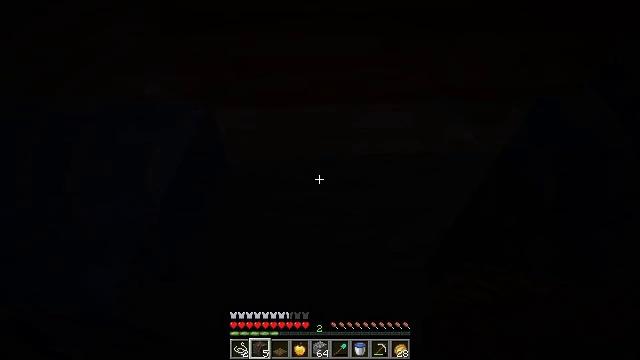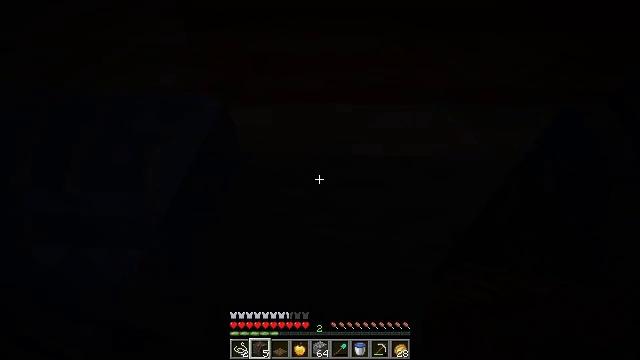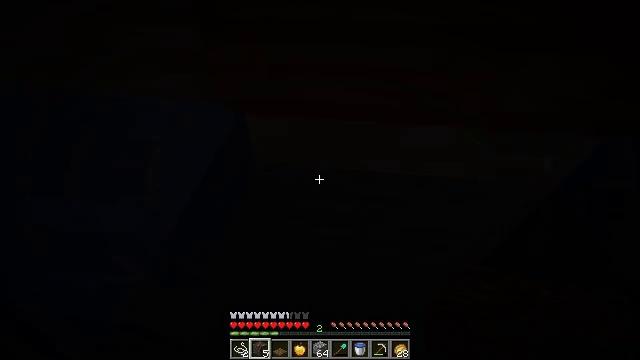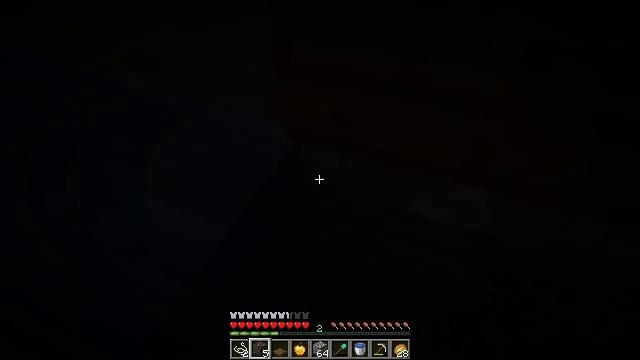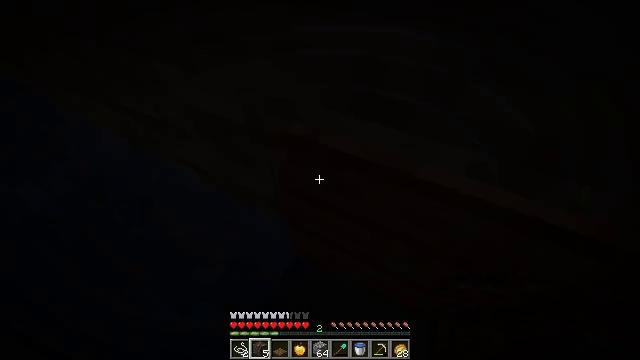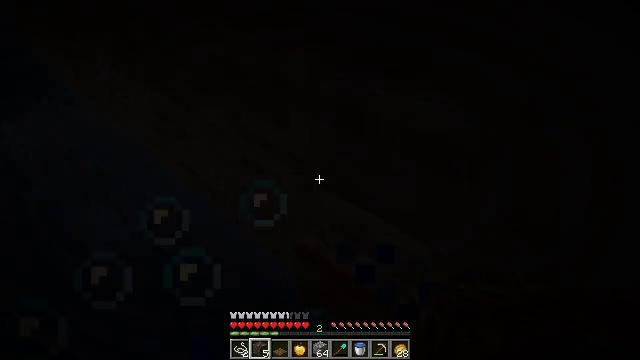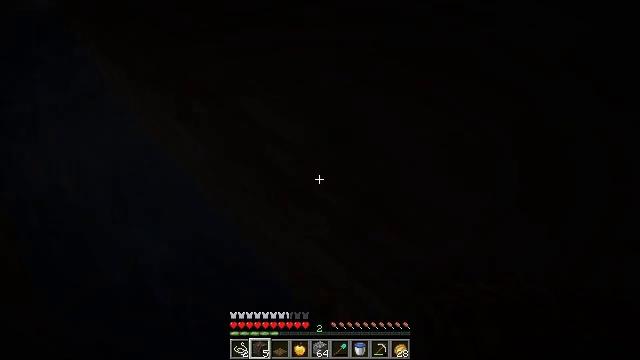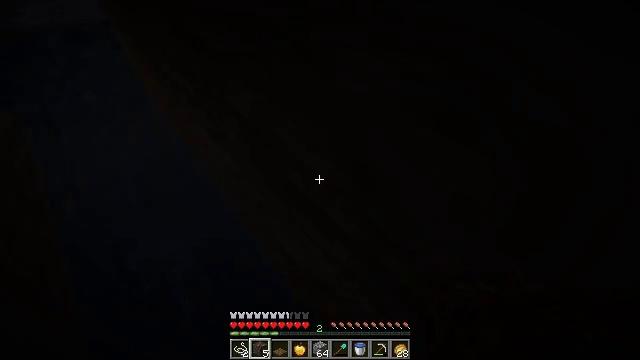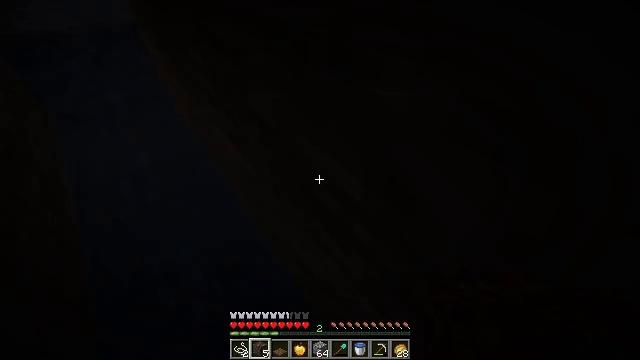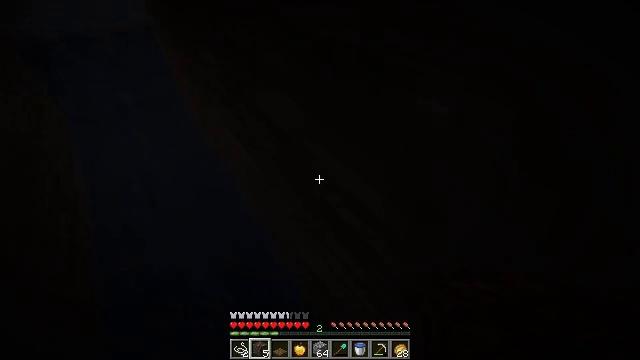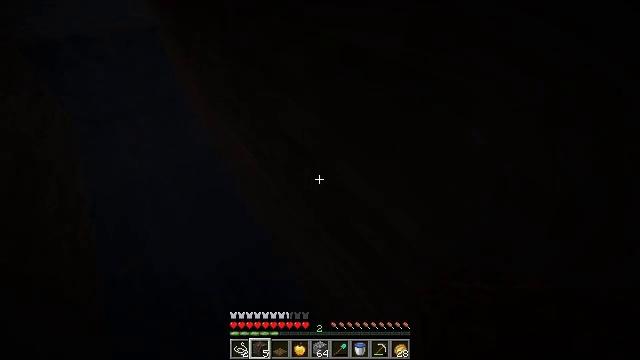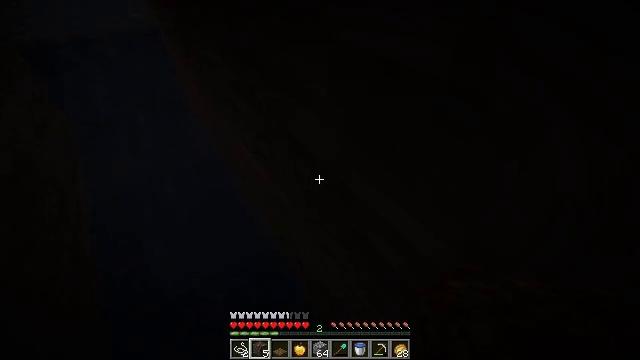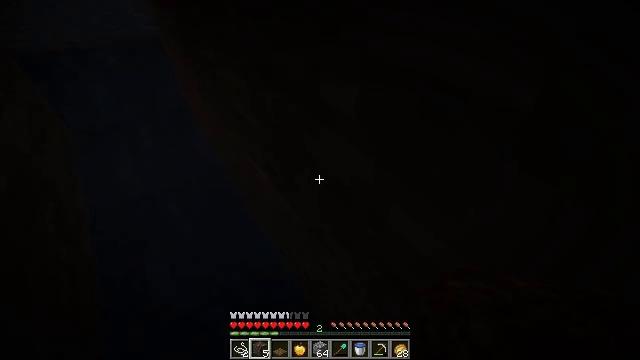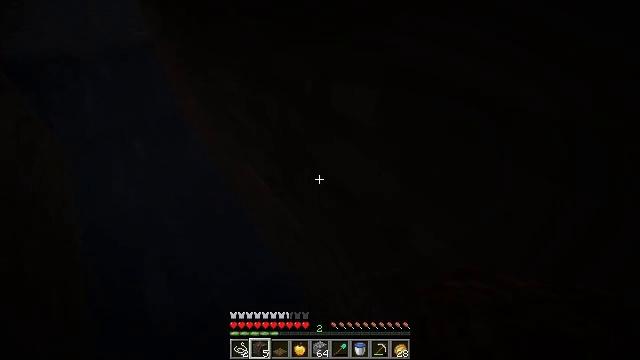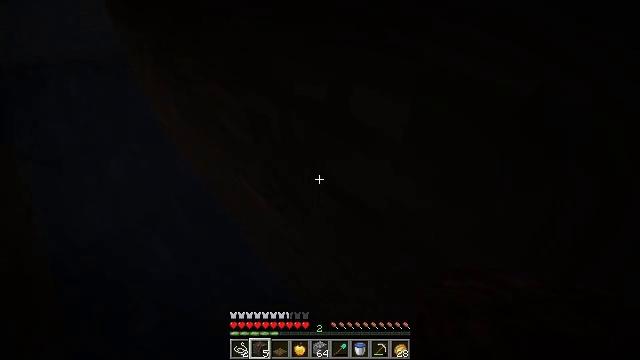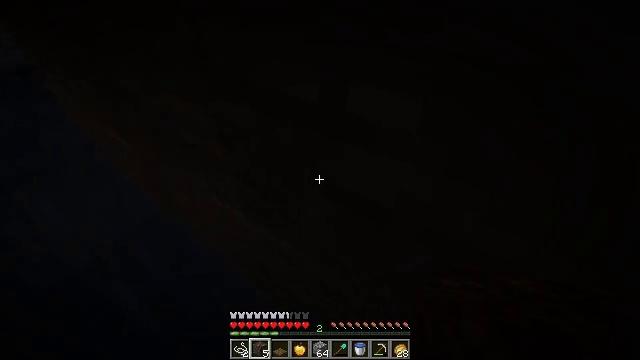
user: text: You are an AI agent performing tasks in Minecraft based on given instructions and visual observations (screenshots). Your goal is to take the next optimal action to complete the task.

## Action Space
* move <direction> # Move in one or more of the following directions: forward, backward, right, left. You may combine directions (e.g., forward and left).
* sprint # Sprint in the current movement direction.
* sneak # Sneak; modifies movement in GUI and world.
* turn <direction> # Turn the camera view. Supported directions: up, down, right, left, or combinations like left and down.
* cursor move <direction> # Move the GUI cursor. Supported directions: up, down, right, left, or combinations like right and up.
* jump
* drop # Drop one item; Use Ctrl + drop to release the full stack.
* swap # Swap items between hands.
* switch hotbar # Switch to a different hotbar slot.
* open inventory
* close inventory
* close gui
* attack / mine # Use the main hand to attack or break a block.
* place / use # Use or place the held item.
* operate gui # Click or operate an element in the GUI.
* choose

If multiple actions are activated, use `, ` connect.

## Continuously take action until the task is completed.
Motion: motion action
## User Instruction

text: Attack the jungle wall sign to break it.
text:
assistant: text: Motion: turn left
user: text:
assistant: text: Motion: move forward, turn left
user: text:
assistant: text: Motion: move forward, turn left, jump
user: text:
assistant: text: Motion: move forward and move left, turn left, jump
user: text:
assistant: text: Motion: move forward and move left, turn left, jump
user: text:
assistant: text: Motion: move forward and move left, turn left, jump
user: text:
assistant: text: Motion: move forward and move left, turn left and up, jump
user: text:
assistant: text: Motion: move forward and move left, turn left, jump
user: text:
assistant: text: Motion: move forward and move left, turn left, jump
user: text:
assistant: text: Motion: move forward and move left, jump
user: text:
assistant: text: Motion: move forward and move left, jump
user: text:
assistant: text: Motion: move forward and move left
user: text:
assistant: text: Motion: move left, turn right
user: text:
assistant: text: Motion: move left, turn right
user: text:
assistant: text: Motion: move left, turn right
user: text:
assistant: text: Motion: move left, turn right and up
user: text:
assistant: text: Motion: move left, turn right and up
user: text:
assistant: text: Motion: move left, turn right
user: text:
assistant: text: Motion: move back and move left, turn right and up
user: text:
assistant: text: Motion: move back and move left, turn right and up
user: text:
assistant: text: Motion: move back and move left, turn right and up
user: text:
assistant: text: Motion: move back and move left, turn right
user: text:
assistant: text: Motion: move back and move left
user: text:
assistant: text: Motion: move back
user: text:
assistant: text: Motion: move back
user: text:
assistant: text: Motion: move back
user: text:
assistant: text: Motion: move back
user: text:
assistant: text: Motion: move back
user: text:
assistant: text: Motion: move back
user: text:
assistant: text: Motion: move back, turn up